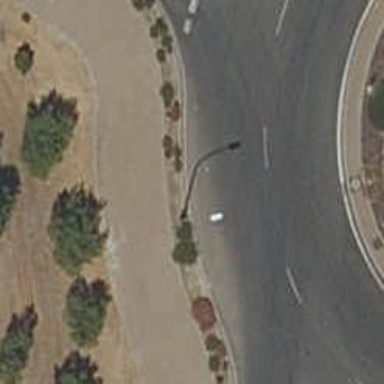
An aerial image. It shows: Sidewalk along the footway.